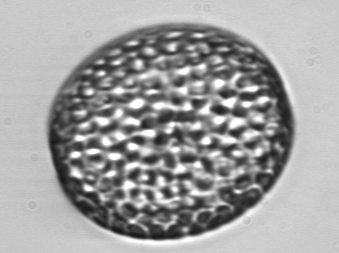
Label: Coscinodiscus